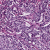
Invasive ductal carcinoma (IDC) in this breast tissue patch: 1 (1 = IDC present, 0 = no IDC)